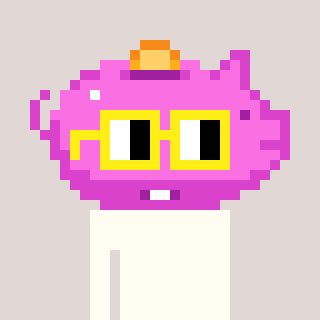
a pixel art character with square yellow glasses, a piggybank-shaped head and a peachy-colored body on a warm background